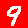
Digit: 9